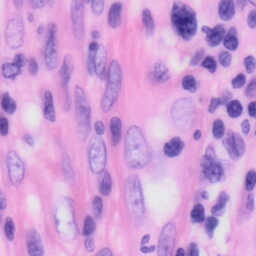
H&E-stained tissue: Skin